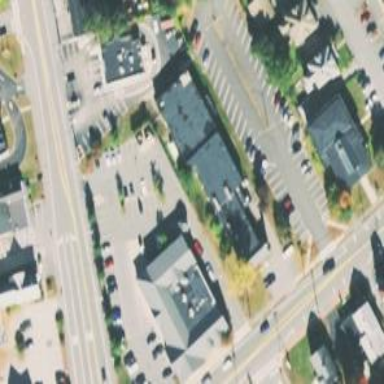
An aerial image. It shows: Retail building.